Interaction volume radius: 5 \u00c5
Interaction volume height: 30 \u00c5
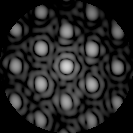
Disorder parameter: 0.1843